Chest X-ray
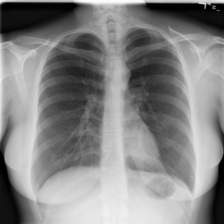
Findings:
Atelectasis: negative
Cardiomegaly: negative
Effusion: negative
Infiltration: negative
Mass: negative
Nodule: negative
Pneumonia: negative
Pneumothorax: negative
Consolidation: negative
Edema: negative
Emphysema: negative
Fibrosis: negative
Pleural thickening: negative
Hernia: negative